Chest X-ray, AP view. Patient: 33 years old, sex M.
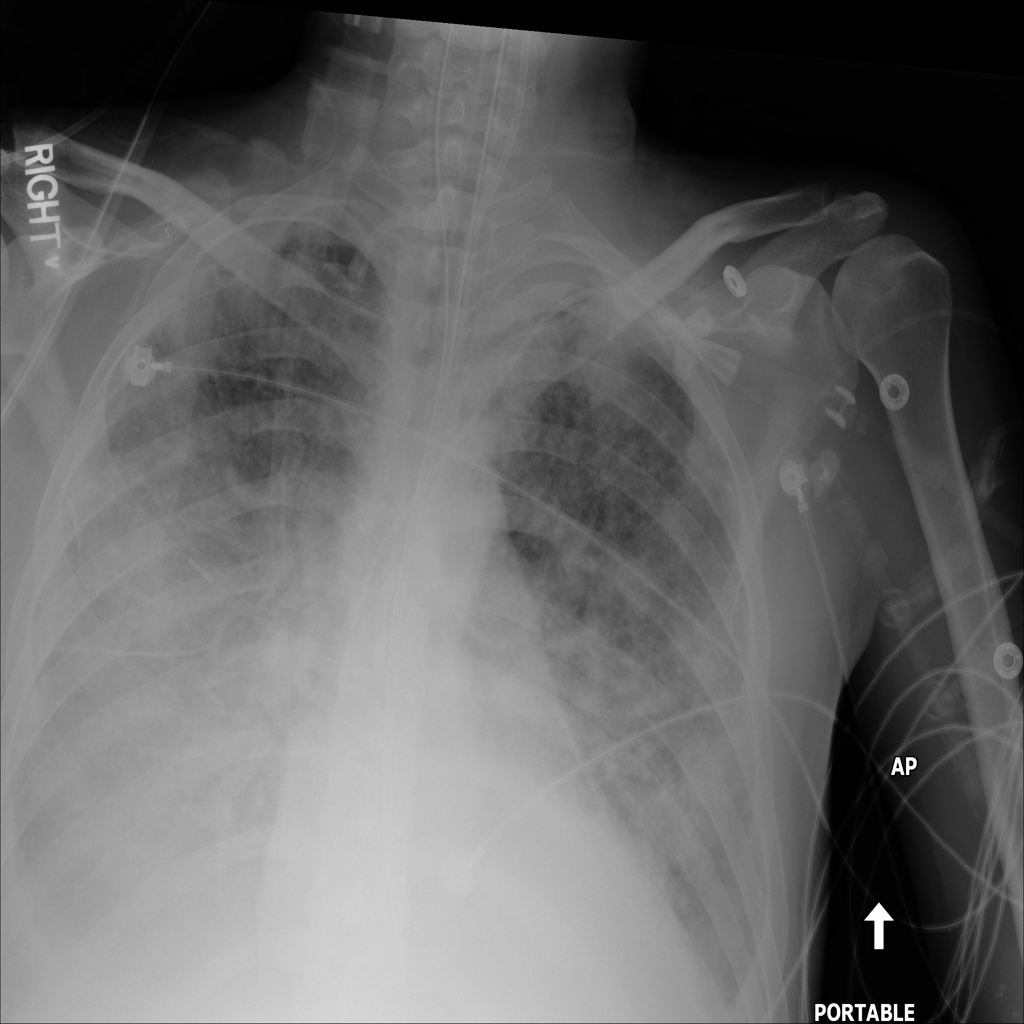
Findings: Infiltration